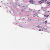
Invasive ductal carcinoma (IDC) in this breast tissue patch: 1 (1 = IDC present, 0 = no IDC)